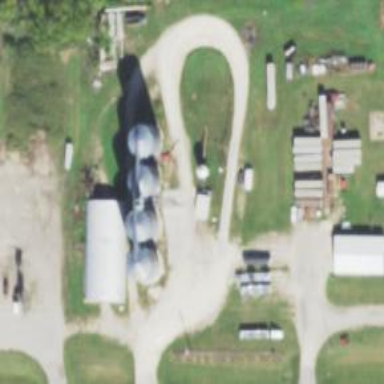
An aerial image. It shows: Silo.